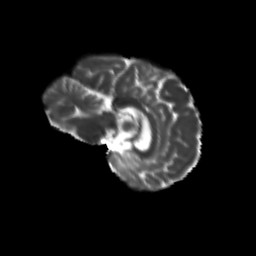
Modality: T2w
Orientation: sagittal
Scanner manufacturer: siemens
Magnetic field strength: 3 T
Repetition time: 9.2 s
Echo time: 0.084 s